【题型】解答题　【知识点】立体几何　【难度】easy
如图, 已知在四棱柱 \(ABCD-EFGH\) 中, \(EA \perp\) 平面 \(ABCD\), \(N\)、\(M\) 分别是 \(EF\)、\(HD\) 的中点.

(1) 求证: \(HN \parallel\) 平面 \(AFM\);

(2) 若底面 \(ABCD\) 为梯形, \(AB \parallel CD\), \(AB = EA = 2\), \(AD = DC = 1\), 异面直线 \(AB\) 与 \(EH\) 所成角为 \(\frac{\pi}{2}\). 求直线 \(AN\) 与平面 \(AFM\) 所成角的正弦值.
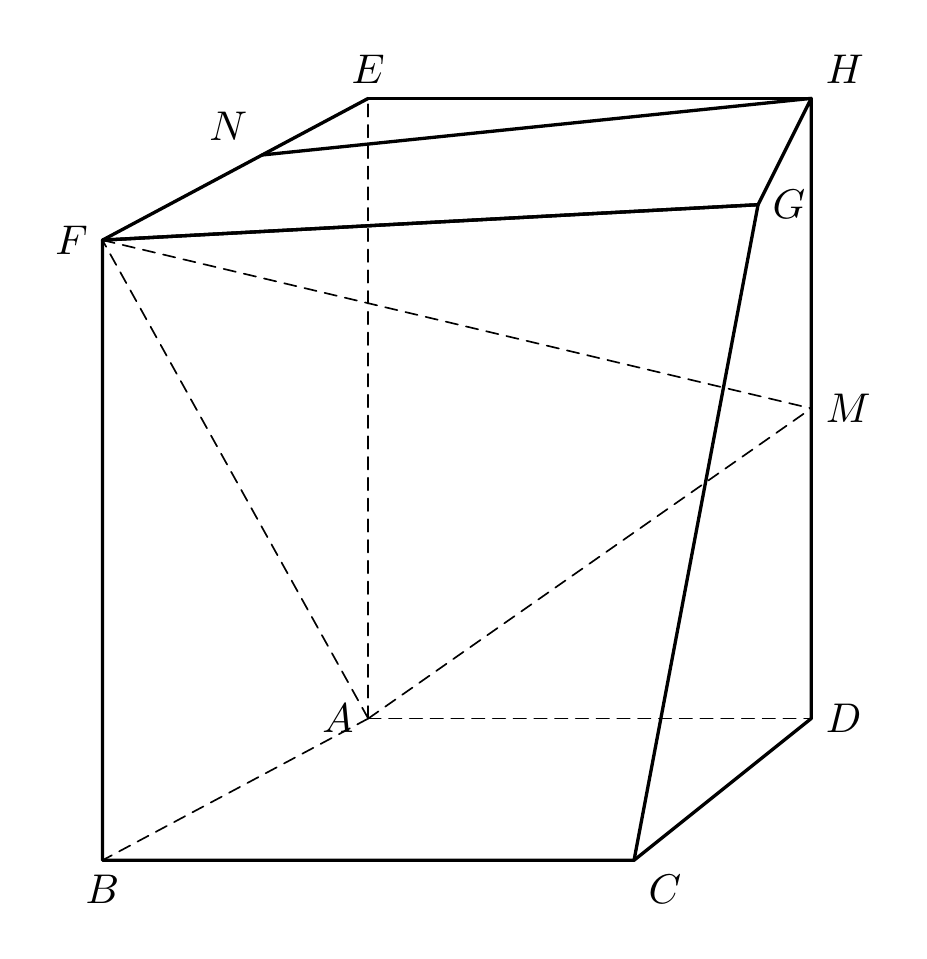
【解答】
\textbf{【答案】}
(1) 证明见解析

(2) \(\dfrac{\sqrt{15}}{15}\)

\vspace{1em}

\textbf{【解析】}
(1) 连接 \(BE\) 交 \(AF\) 于点 \(O\), 连接 \(ON\), \(OM\),

在四棱柱 \(ABCD-EFGH\) 中, 四边形 \(ABFE\), \(ADHE\) 为平行四边形, 所以 \(O\) 为 \(AF\) 的中点,

又 \(N\)、\(M\) 分别是 \(EF\)、\(HD\) 的中点,

所以 \(ON \parallel AE\) 且 \(ON = \frac{1}{2}AE\), \(HM \parallel AE\) 且 \(HM = \frac{1}{2}AE\),

所以 \(ON \parallel HM\) 且 \(ON = HM\), 所以四边形 \(ONHM\) 为平行四边形,

所以 \(HN \parallel OM\), 又 \(HN \not\subset\) 平面 \(AFM\), \(OM \subset\) 平面 \(AFM\), 所以 \(HN \parallel\) 平面 \(AFM\);

(2) 因为异面直线 \(AB\) 与 \(EH\) 所成角为 \(\frac{\pi}{2}\), 又 \(AD \parallel EH\),

所以 \(\angle BAD\) 即为异面直线 \(AB\) 与 \(EH\) 所成角, 即 \(\angle BAD = \frac{\pi}{2}\), 即 \(AB \perp AD\),

又 \(EA \perp\) 平面 \(ABCD\),

如图建立空间直角坐标系, 则 \(A(0,0,0)\), \(N(1,0,2)\), \(F(2,0,2)\), \(M(0,1,1)\),

所以 \(\overrightarrow{AN} = (1,0,2)\), \(\overrightarrow{AF} = (2,0,2)\), \(\overrightarrow{AM} = (0,1,1)\),

设平面 \(AFM\) 的法向量为 \(\vec{n} = (x,y,z)\), 则
\[
\begin{cases}
\vec{n} \cdot \overrightarrow{AF} = 2x + 2z = 0 \\
\vec{n} \cdot \overrightarrow{AM} = y + z = 0
\end{cases},
\]
取 \(\vec{n} = (1,1,-1)\),

设直线 \(AN\) 与平面 \(AFM\) 所成角为 \(\theta\), 则
\[
\sin\theta = \frac{|\overrightarrow{AN} \cdot \vec{n}|}{|\overrightarrow{AN}| \cdot |\vec{n}|} = \frac{1}{\sqrt{3} \times \sqrt{5}} = \frac{\sqrt{15}}{15},
\]

所以直线 \(AN\) 与平面 \(AFM\) 所成角的正弦值为 \(\dfrac{\sqrt{15}}{15}\).

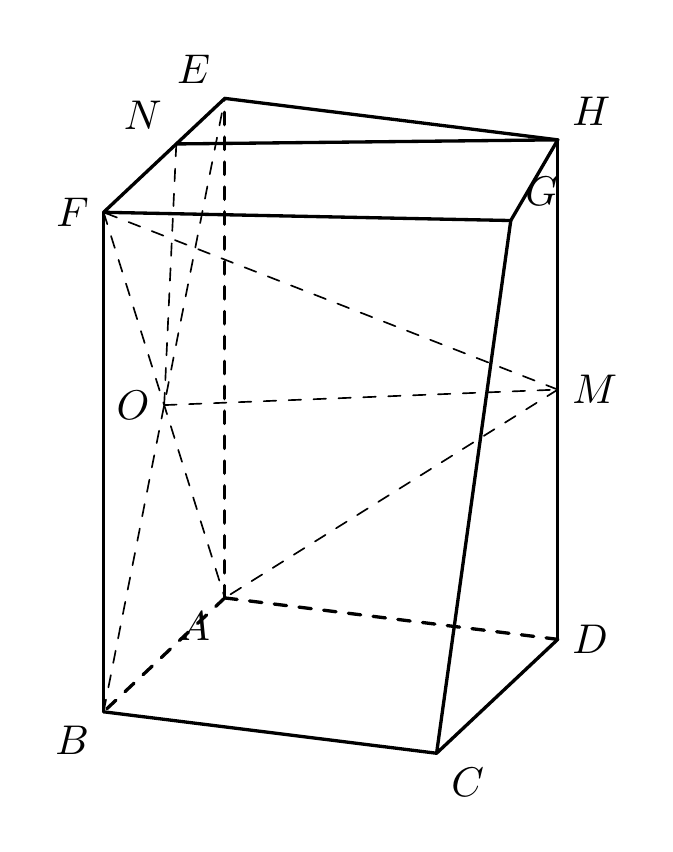
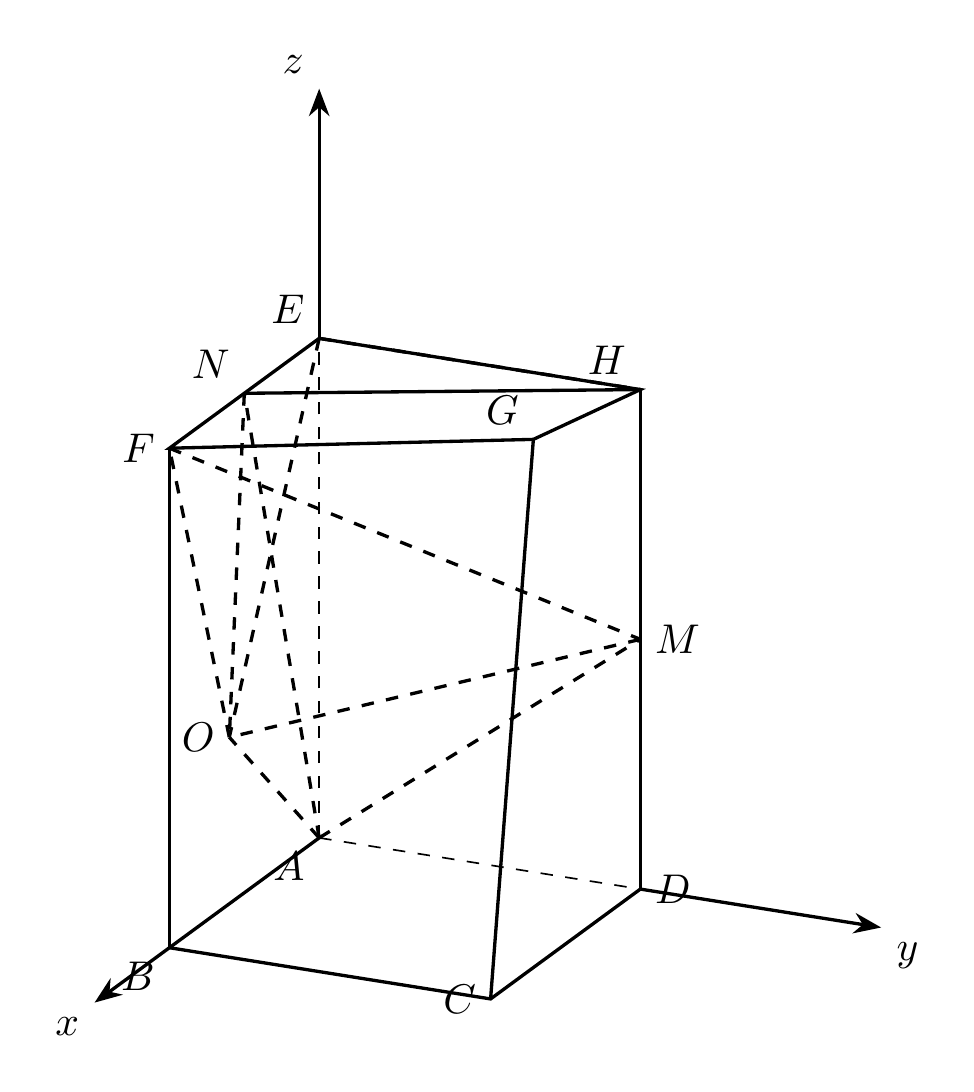